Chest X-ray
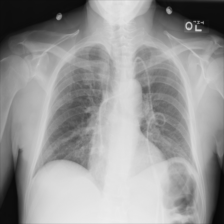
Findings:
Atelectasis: positive
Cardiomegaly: negative
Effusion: negative
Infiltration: negative
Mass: negative
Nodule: negative
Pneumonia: negative
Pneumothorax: negative
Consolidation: negative
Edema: negative
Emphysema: negative
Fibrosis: positive
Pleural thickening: negative
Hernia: negative